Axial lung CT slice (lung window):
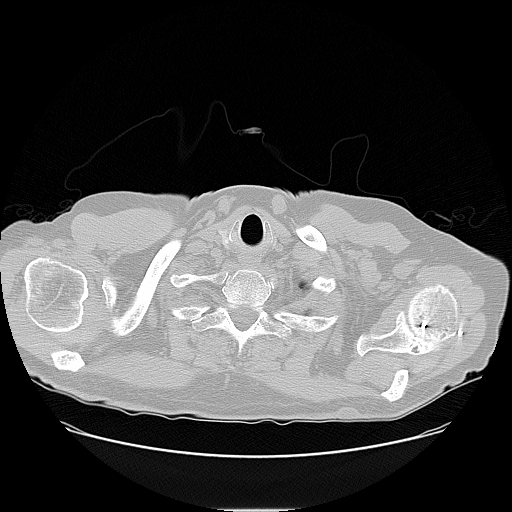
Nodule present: no